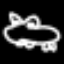
Label: frog